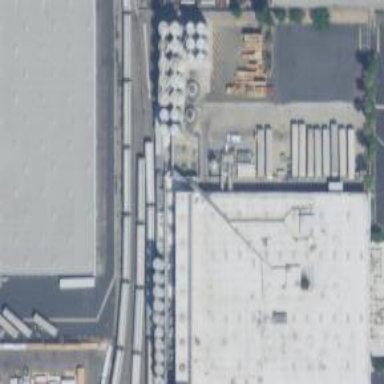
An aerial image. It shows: Rail spur service.